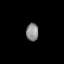
Tissue: lung
Cell type: T cells
Senescence score: 0.2178
Nuclear area (px): 216
Mean DAPI intensity: 136.648